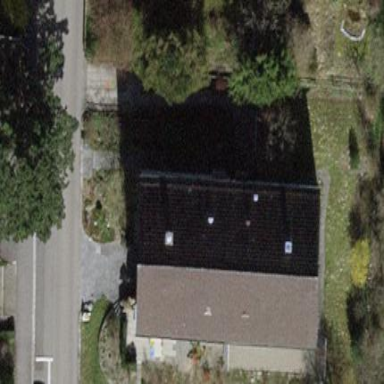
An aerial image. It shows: Building with tiled roof.